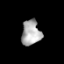
Tissue: prostate
Cell type: T cells
Senescence score: 0.7161
Nuclear area (px): 469
Mean DAPI intensity: 172.625